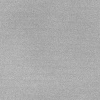
Atmospheric dust classification: dusty